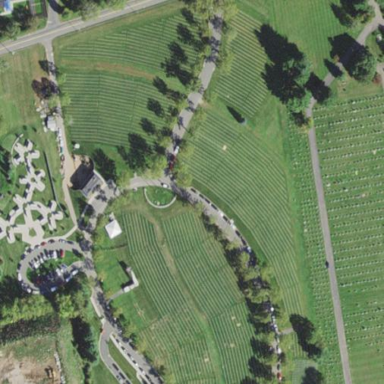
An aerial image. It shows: Sector within cemetery.